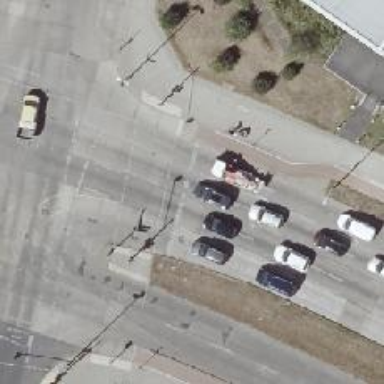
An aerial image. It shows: Road with traffic signals.